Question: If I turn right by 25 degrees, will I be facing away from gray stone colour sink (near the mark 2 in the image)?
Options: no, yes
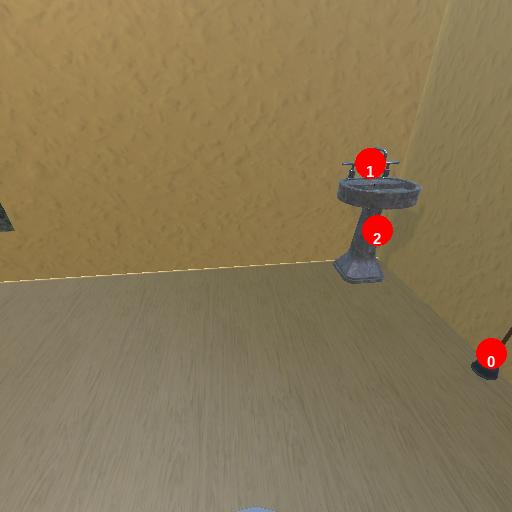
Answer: no